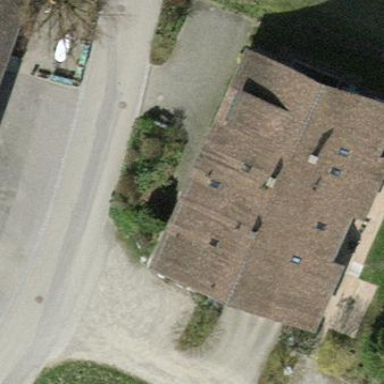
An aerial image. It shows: Terrace-style building with gabled roof.